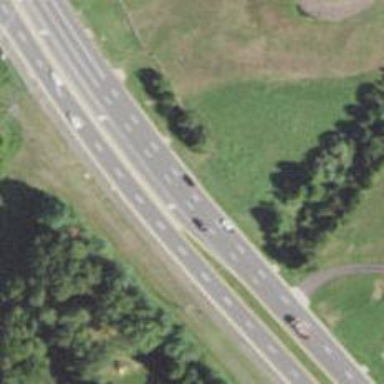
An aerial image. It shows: Primary road with asphalt surface.